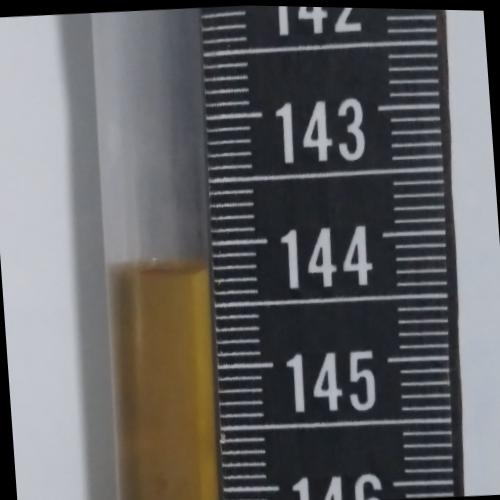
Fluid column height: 144.2 cm